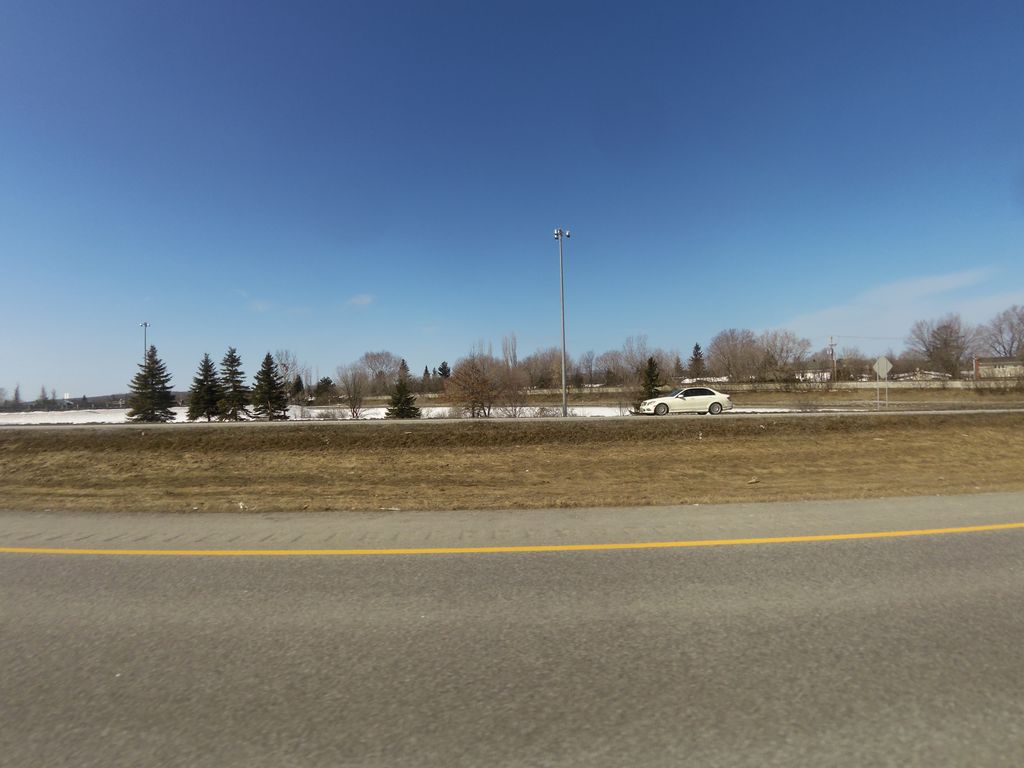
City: ottawa-gatineau